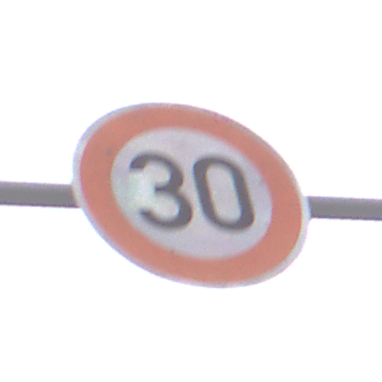
Verkehrszeichen: Geschwindigkeit30
Umgebung: Outdoor, Urban
Tageszeit: MorningAfternoon
Wetter: Overcast
Licht: Natural
Jahreszeit: NotSpecified
Kontrast: LowContrast